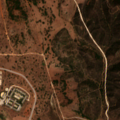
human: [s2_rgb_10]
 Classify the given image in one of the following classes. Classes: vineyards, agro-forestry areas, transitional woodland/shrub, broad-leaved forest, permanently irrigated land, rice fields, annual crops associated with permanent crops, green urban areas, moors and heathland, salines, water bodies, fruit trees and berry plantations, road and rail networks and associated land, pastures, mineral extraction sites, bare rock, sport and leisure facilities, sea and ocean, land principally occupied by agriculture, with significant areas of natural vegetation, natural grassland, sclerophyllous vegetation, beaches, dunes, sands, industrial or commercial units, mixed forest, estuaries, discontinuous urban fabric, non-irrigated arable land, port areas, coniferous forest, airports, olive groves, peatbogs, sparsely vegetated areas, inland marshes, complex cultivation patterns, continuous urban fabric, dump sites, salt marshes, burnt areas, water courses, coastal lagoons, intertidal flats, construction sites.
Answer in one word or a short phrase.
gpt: sport and leisure facilities, fruit trees and berry plantations, agro-forestry areas, broad-leaved forest, transitional woodland/shrub